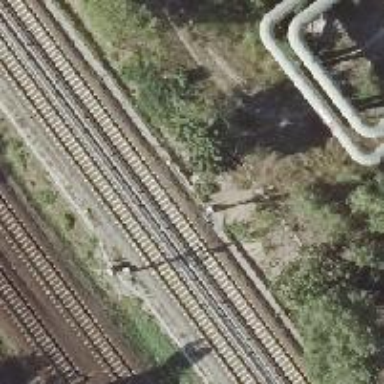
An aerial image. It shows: Railway signal.